Question: I'm designing a layout for some listview items and I would like to draw a vertical dotted line to separate the content from some button on the right of the row, like in the example I attached. What is the best way to do it? And moreover: is there a way to obtain it by setting up some widget's property (something like setting up a css property for a border)?
Thanks

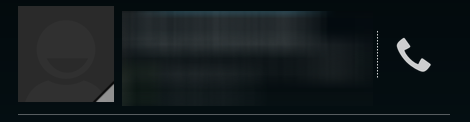
Answer: > What is the best way to do it?
Put the widgets, including a new 'View' for your divider, into a horizontal 'LinearLayout'. Use a 'ShapeDrawable' as the background for the 'View', where the 'ShapeDrawable' defines your desired dash pattern.
Note that most UIs that have this sort of divider use a solid line.
> is there a way to obtain it by setting up some widget's property
You can try to <URL>s instead of the 'LinearLayout', if one of the widgets in this row is a 'TextView' or inherits from it.